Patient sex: M
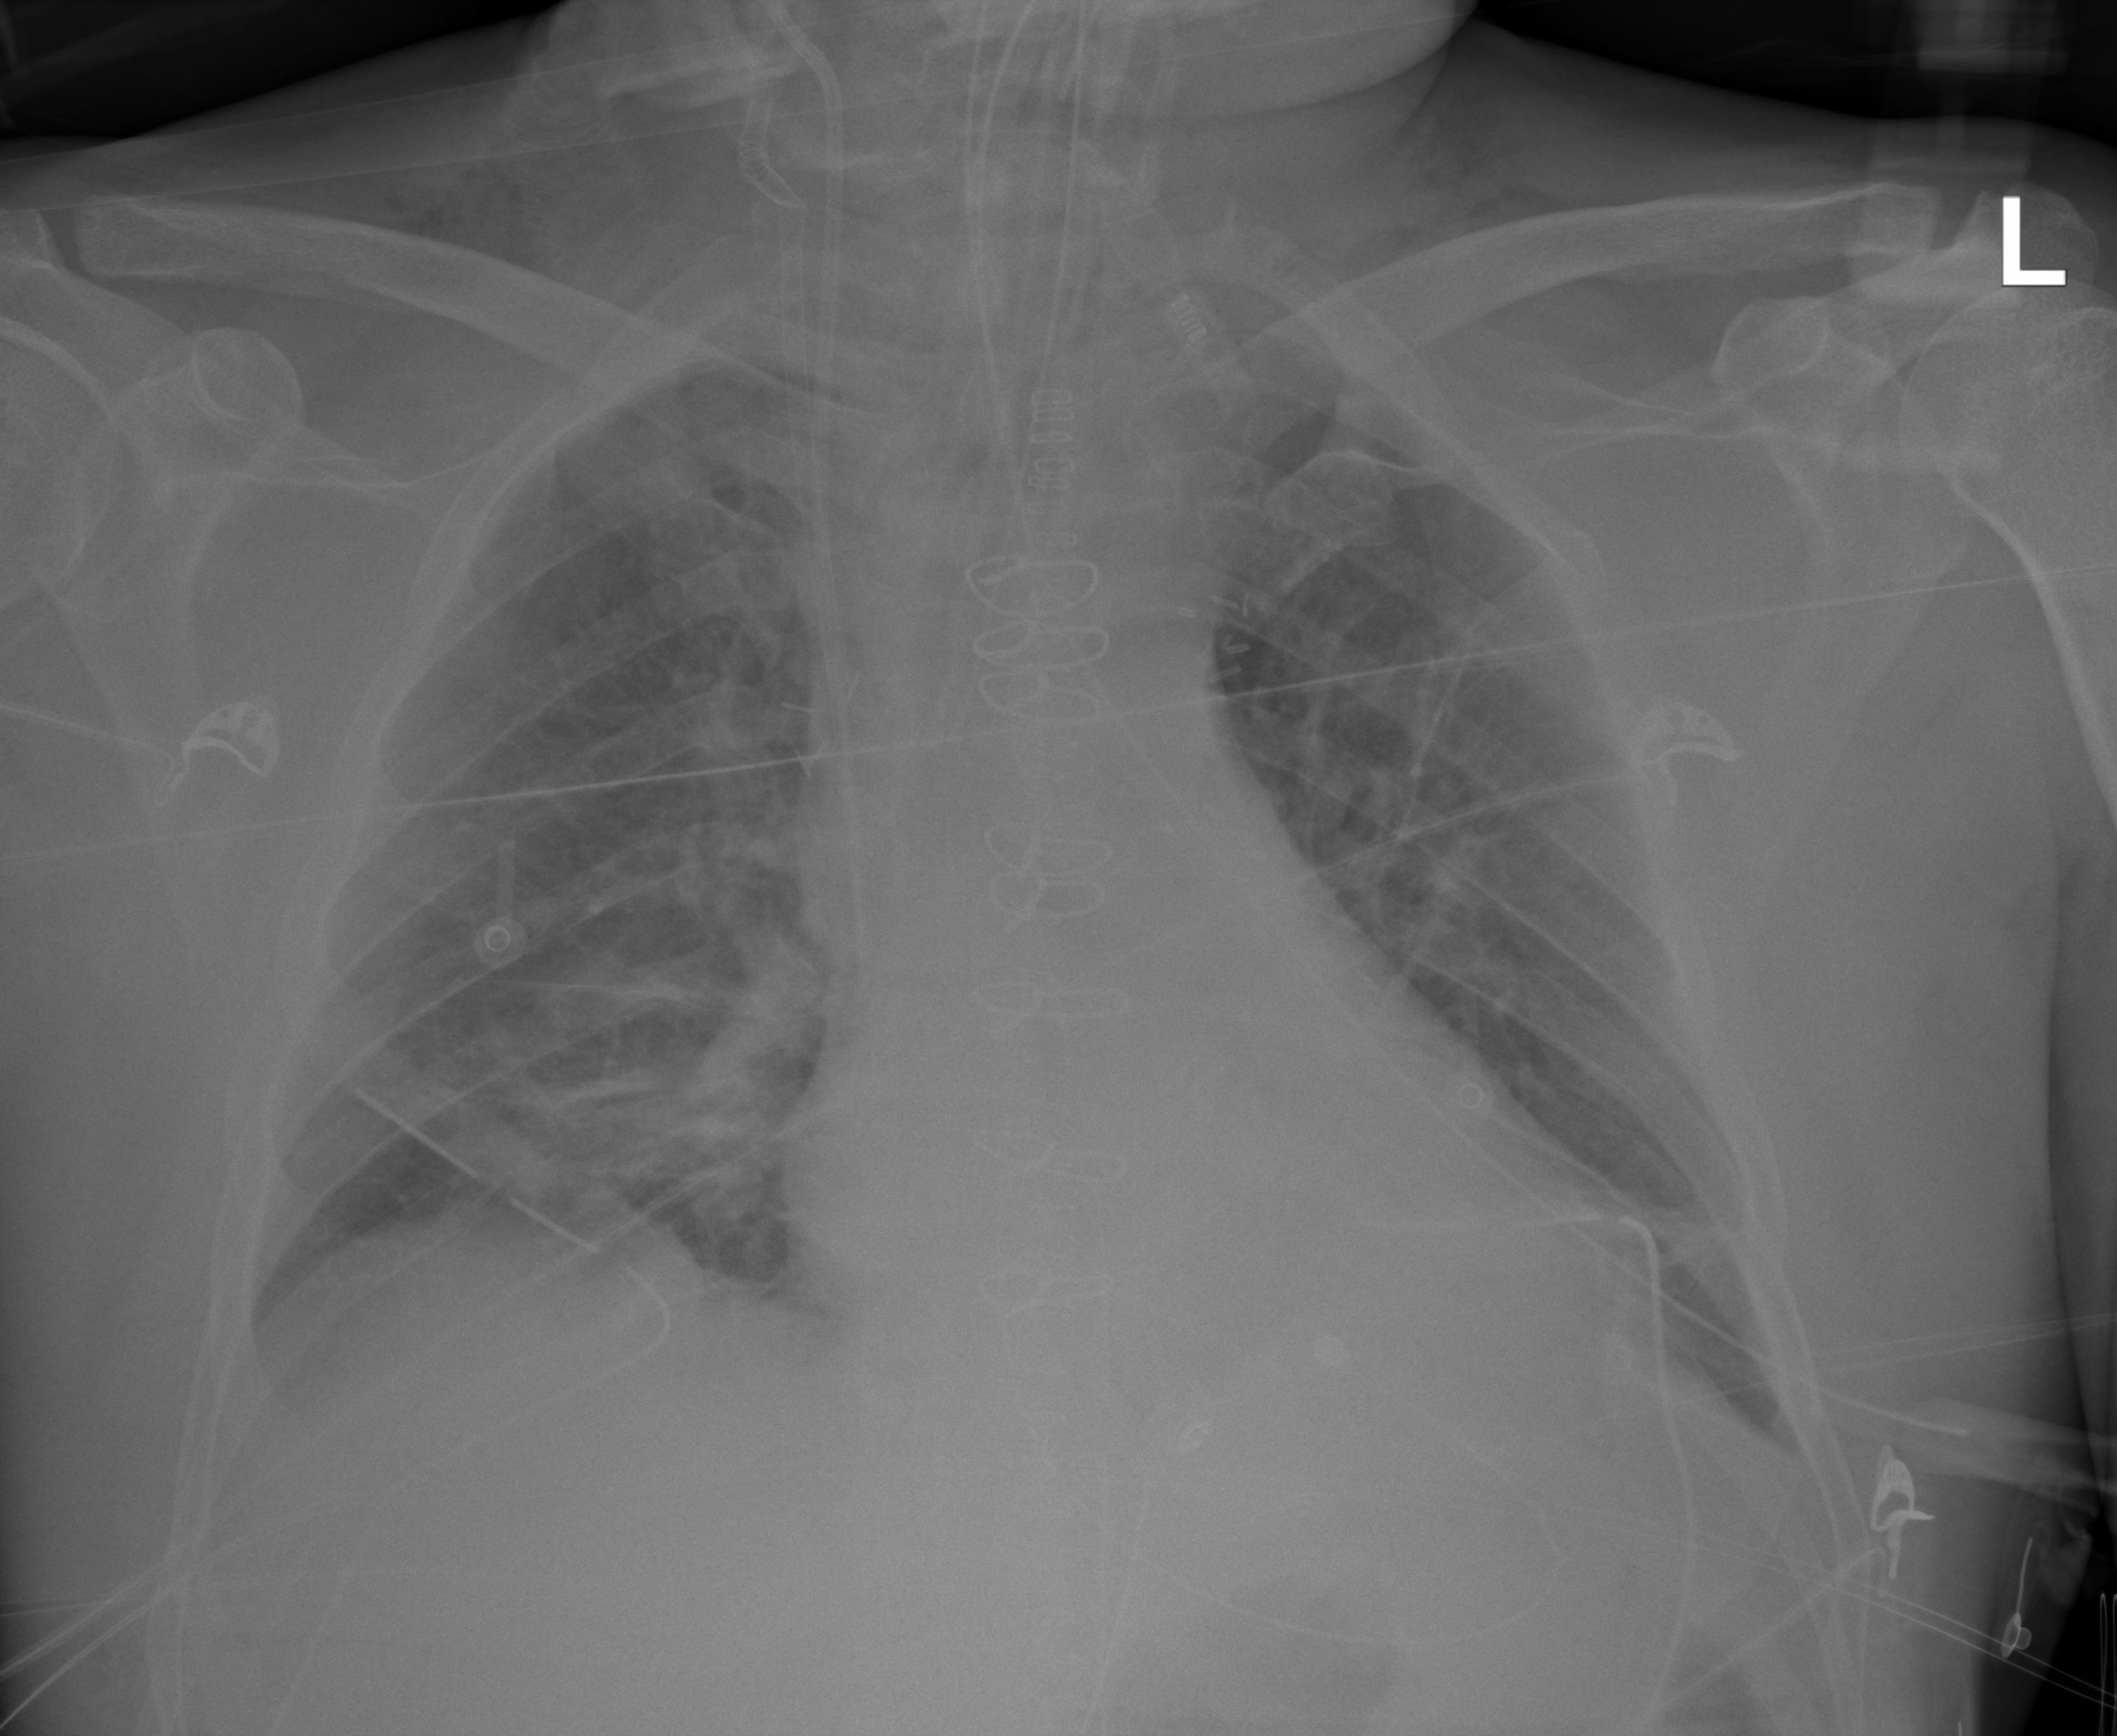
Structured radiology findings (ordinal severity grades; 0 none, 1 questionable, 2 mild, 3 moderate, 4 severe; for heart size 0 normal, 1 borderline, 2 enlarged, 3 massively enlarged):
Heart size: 0
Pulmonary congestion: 2
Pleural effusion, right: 0
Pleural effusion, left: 0
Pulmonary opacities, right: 2
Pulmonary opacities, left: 2
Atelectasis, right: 2
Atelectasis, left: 2